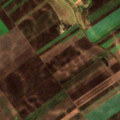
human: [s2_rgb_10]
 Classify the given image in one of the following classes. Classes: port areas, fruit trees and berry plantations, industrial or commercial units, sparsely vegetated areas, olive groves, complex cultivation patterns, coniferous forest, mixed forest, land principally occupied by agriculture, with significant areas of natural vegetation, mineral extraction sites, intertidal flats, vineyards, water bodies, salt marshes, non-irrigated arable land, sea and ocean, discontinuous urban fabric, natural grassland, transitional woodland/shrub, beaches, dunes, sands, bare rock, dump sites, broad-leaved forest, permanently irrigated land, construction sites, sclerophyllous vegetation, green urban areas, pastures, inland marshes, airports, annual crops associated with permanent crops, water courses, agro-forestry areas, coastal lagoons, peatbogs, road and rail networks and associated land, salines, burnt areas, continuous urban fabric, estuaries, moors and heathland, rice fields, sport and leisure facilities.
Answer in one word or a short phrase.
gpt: non-irrigated arable land, pastures, land principally occupied by agriculture, with significant areas of natural vegetation